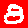
Digit: 8